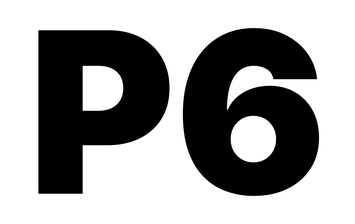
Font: Inter_Black